Question: I want to obtain all the prime numbers in the interval '[min, max]'. I want to do the calculus in 'n' servers. Which is the best way to divide my initial interval in another 'n' intervals, to manage approximately the same load in all the 'n' servers?
---
[Optional]
---
I had an idea, but it didnt work as I expected. I assumed that all numbers are primes, so that a number 'i' costs 'i' instructions to verify is a prime.
If we keep in mind this method:

Then, the number of instructions to get primes in interval [1,100] is '1+2+..+99+100 = 100(1+100)/2 = 5050'.
Now, if I want to do this calculus in 2 servers ('n=2'), I have to divide this load to each one (2525 instructions each one). The interval I want is defined by '2525 = x(1+x)/2 -> x=71'.
In general terms, the general formula would be 'Load = (Interval(x) - Interval(x-1) + 1) * (Interval(x-1) + Interval(x)) / 2', being 'Load = (max - min + 1) * (min + max) / (2 * n)'.
Doing this, with 'x and y = [1:<PHONE>]' and 'n = 16', I have got this results:
<URL>
<URL>
I dont get the same time and instructions in all servers, what means this is not the way to divide the intervals.
Any idea?
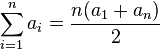
Answer: I think you looking for a parallel approach.
This is what the <URL>' so the bigger is n the longer it takes. So distributing them among your workers evenly and waiting for every worker to finish its job is unfair, the first core will quickly determine whether n is prime or not and sit idle and the other core will stay busy calculating bigger numbers. With work stealing the idle processor will steal work from its neighbours queues.
<URL>